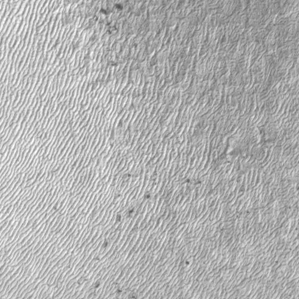
Label: frost